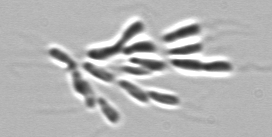
Label: Dinobryon